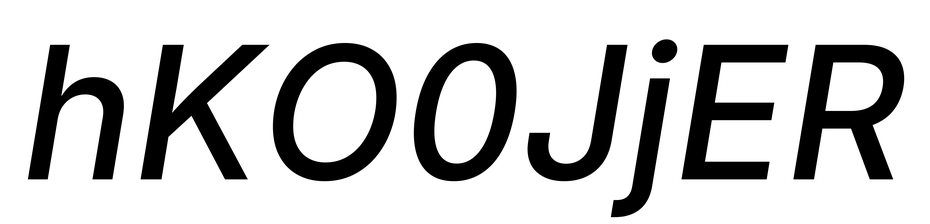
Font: Inter-Italic_Medium_Italic